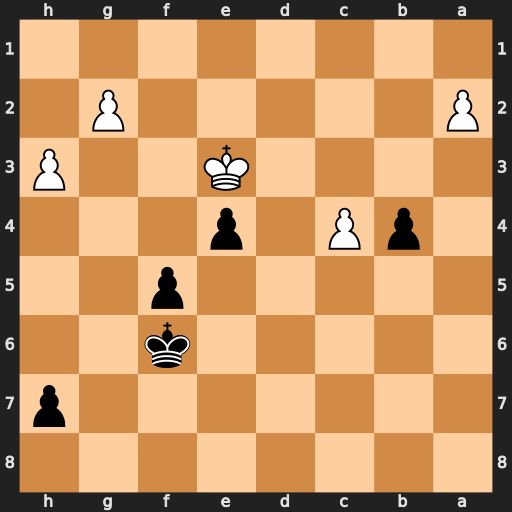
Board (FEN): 8/7p/5k2/5p2/1pP1p3/4K2P/P5P1/8
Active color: b
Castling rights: -
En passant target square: -
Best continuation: Ke5 g3 h6 g4 f4+ Kd2 Kd4